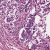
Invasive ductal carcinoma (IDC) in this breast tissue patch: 1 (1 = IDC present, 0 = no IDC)